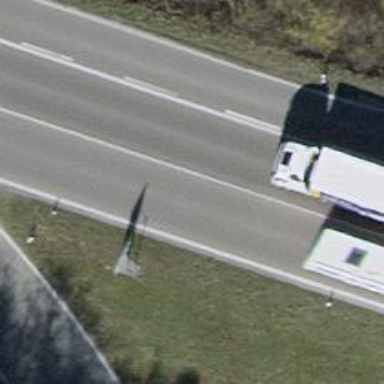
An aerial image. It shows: Asphalt trunk motorway.